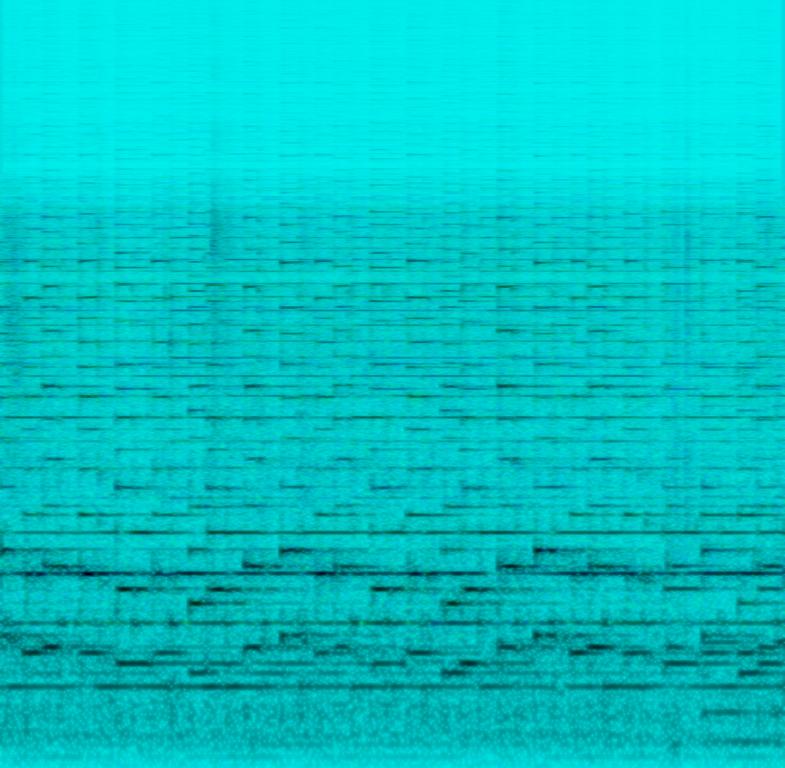
The song is an instrumental. The song is medium tempo with three guitars playing in harmony, guitar accompaniment, guitar harmony, guitar lead and a strong bass line. The song is emotional and spirited. The song has an average audio quality and is played in front of a live audience.